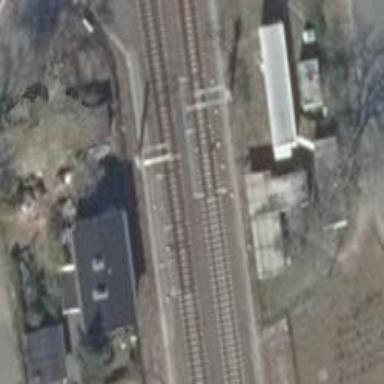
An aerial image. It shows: Railway switch.